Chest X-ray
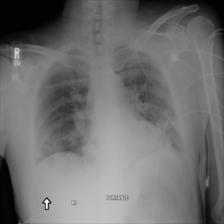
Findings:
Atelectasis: positive
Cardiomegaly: negative
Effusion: negative
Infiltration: negative
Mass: negative
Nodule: negative
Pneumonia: negative
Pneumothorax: negative
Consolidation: positive
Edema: negative
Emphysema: negative
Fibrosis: negative
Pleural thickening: negative
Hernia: negative